Interaction volume radius: 5 \u00c5
Interaction volume height: 15 \u00c5
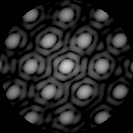
Disorder parameter: 0.09957